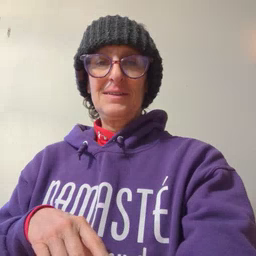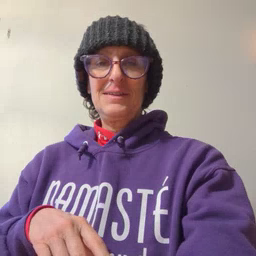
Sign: think